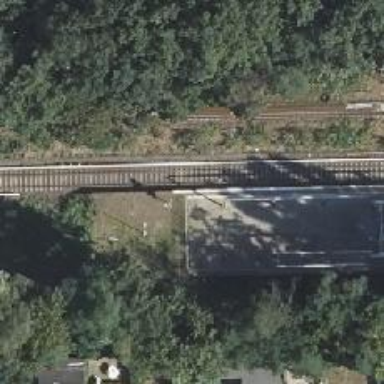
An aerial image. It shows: Platform edge at railway station.